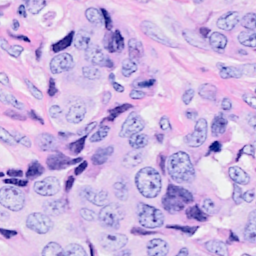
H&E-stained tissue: Breast